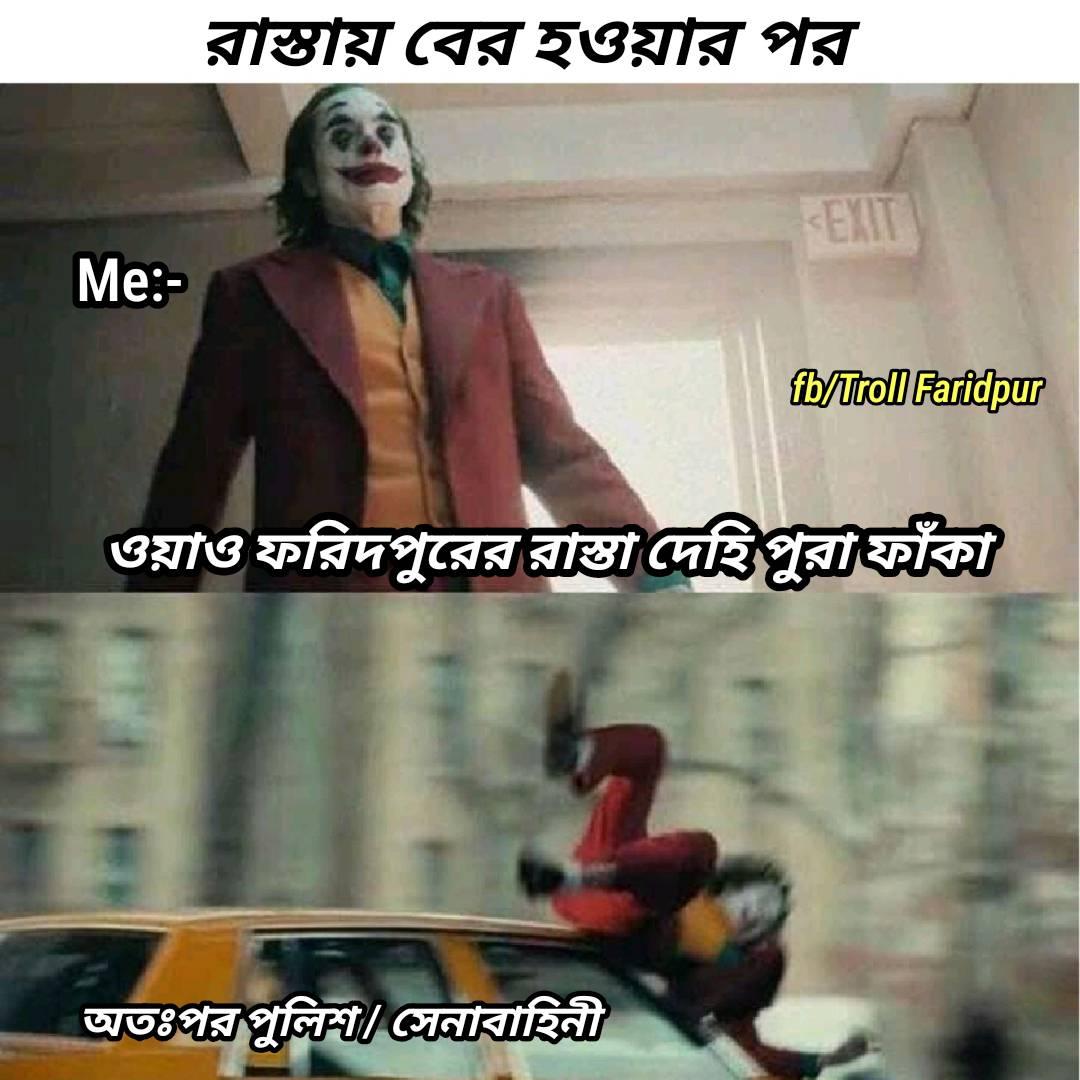
Caption: রাস্তায় বের হওয়ার পর   Me :-   ওয়াও ফরিদপুরের রাস্তা দেহি পুরা ফাঁকা     অতঃপর পুলিশ / সেনাবাহিনী
Label: non-hate